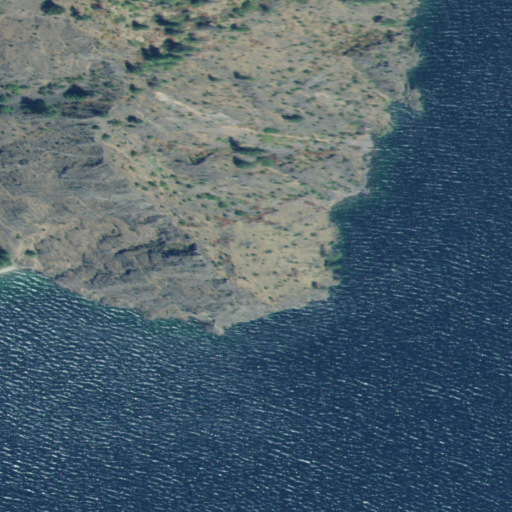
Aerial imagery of cape in Idaho named Maiden Rock containing shrub and open water